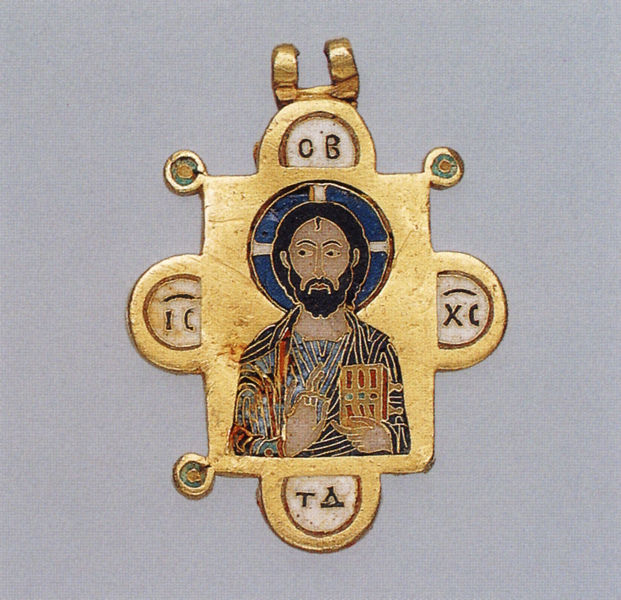
Titel: Zweiseitiges Enkolpion
Institution: New York, The Metropolitan Museum of  Art
Schlagwörter: blau, hand, mann, finger, schwarz, zeichen, bart, bibel, neues testament, hände, porträt, gewand, gold, schrift, streifen, vier, buch, medaillon, rechteck, buchstaben, halbkreis, halbrund, heiligenschein, anhänger, jesus, segen, griechenland, heiliger, zeit, ikone, schmiede, halo, ösen, emaille, omega, lasche, ob, xc, ta, ic, schlüsselanhänger